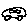
Label: car